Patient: sex F, age 59
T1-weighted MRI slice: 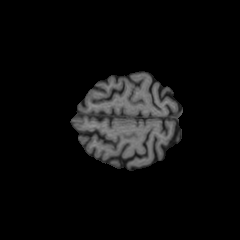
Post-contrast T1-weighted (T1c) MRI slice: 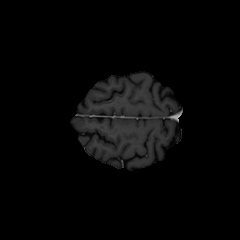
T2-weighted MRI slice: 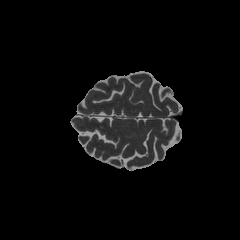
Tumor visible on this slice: no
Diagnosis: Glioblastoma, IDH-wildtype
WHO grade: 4